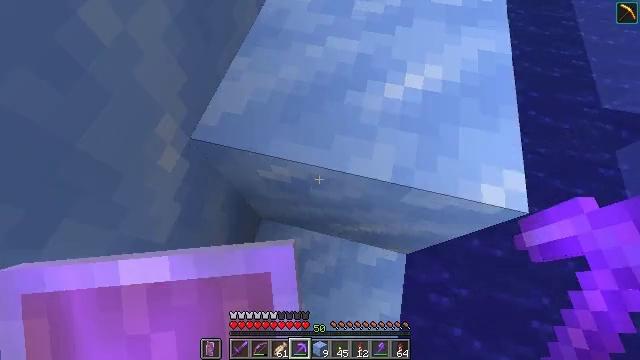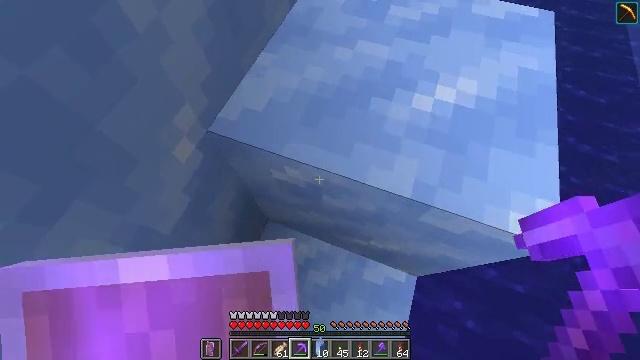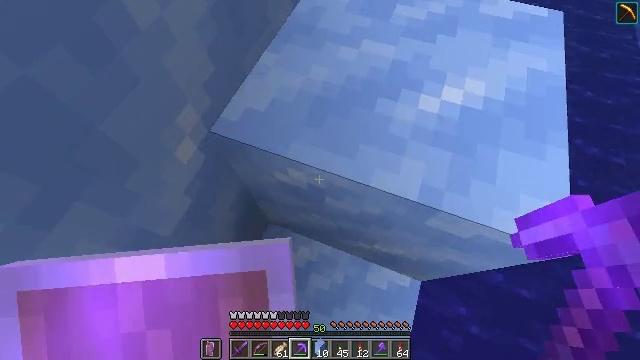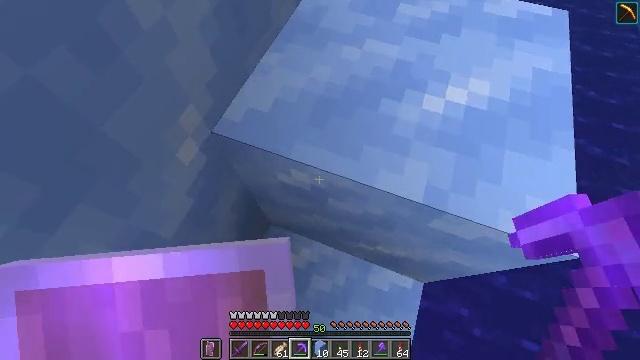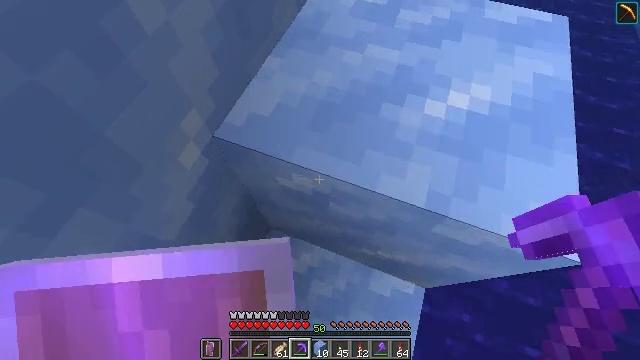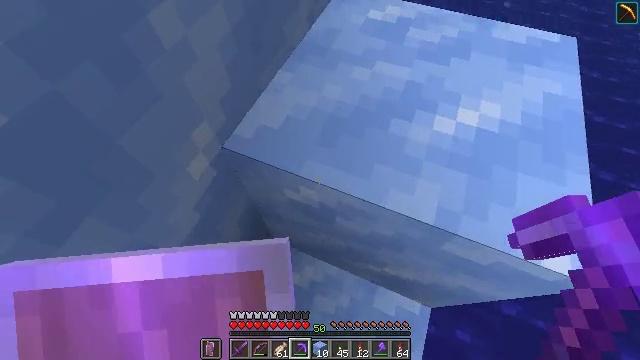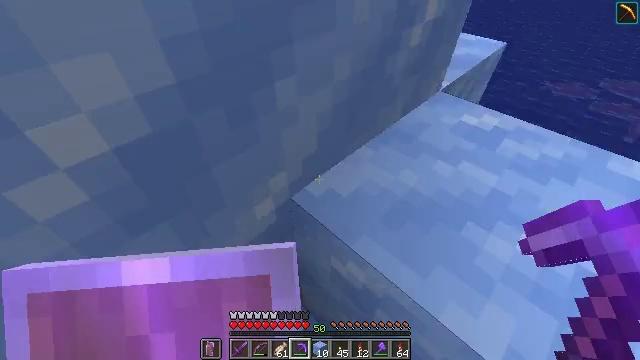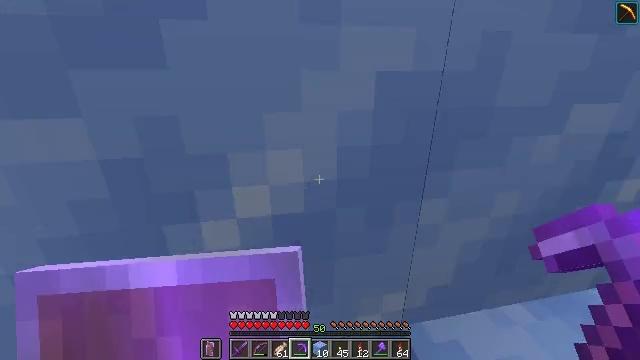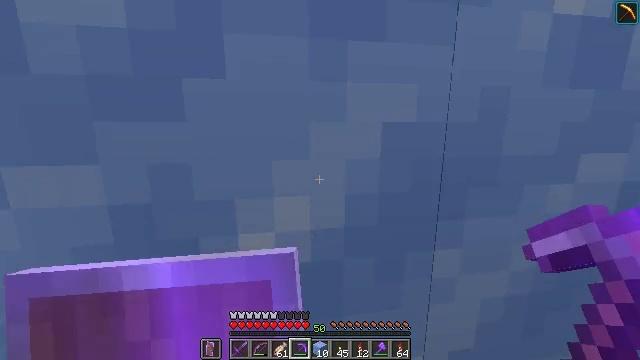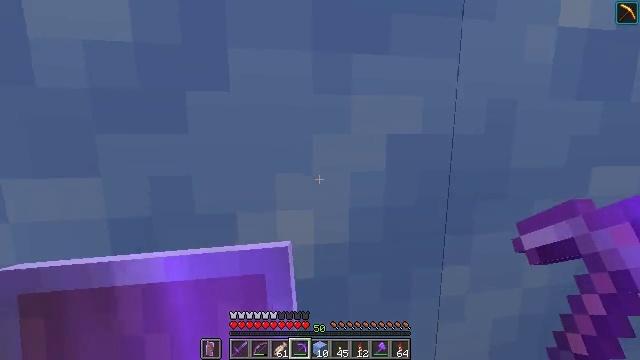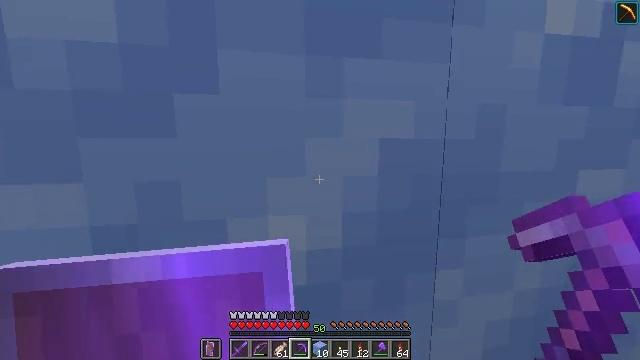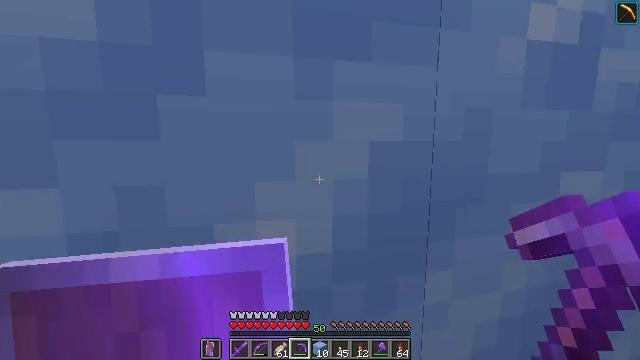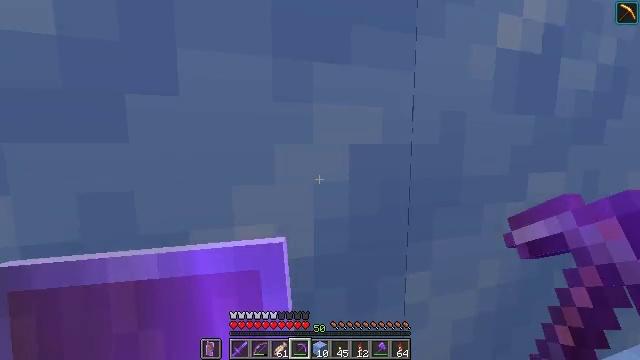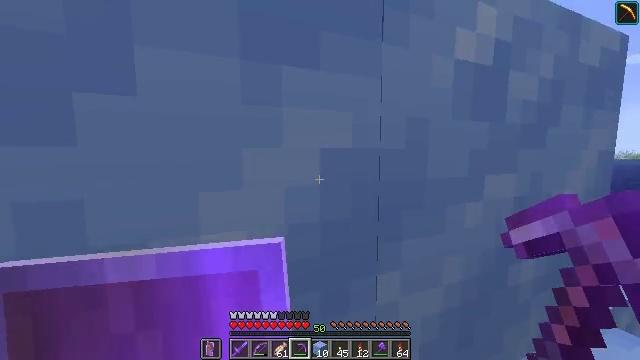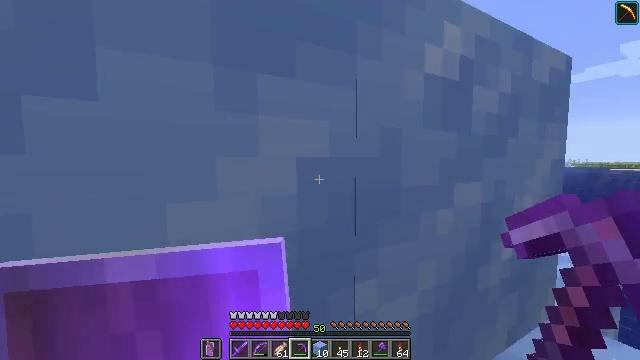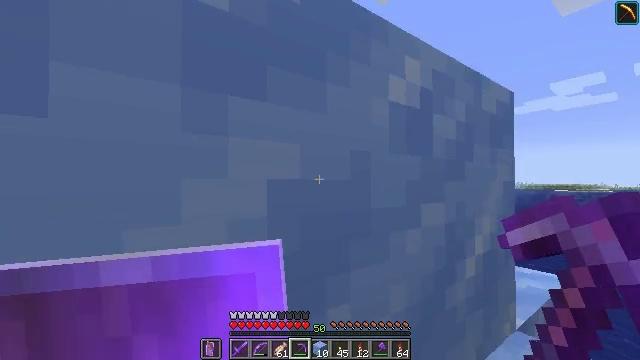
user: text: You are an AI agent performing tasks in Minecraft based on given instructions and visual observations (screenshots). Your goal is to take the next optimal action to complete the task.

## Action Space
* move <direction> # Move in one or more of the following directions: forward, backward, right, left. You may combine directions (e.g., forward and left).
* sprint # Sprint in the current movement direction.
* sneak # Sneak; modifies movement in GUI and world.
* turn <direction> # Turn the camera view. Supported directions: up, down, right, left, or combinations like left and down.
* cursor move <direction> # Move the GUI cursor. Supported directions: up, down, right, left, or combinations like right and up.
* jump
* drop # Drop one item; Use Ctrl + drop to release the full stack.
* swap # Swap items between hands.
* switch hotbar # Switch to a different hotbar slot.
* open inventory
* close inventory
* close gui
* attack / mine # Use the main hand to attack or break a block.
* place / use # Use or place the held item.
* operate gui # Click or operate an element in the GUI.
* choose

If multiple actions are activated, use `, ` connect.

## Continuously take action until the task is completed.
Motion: motion action
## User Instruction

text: Acquire packed ice by mining.
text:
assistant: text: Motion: turn left and up
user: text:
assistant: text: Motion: no_op
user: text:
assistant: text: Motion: no_op
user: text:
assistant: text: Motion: no_op
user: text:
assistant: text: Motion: turn left and up
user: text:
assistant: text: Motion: turn left and up
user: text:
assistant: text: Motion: turn left and up
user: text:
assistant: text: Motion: turn left and up
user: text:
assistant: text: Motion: turn up
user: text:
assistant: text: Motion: turn right
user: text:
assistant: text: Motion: turn right
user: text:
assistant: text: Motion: turn right
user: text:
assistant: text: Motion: turn right
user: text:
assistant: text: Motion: turn right and up
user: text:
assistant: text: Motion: turn right and up
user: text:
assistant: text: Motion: turn right and up
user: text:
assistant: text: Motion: no_op
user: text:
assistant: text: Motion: attack / mine
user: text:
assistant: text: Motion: attack / mine
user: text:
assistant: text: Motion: attack / mine
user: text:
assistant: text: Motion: attack / mine
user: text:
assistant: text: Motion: attack / mine
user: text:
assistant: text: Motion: attack / mine
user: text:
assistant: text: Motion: attack / mine
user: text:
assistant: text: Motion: attack / mine
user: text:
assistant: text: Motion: turn left
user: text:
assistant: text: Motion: no_op
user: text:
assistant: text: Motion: no_op
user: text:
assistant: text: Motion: no_op
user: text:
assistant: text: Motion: no_op